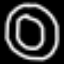
Label: donut